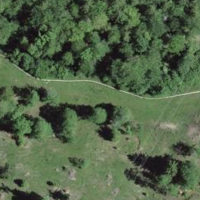
EUNIS habitat code: 44
Species observed at this site:
Clinopodium vulgare
Cardamine heptaphylla